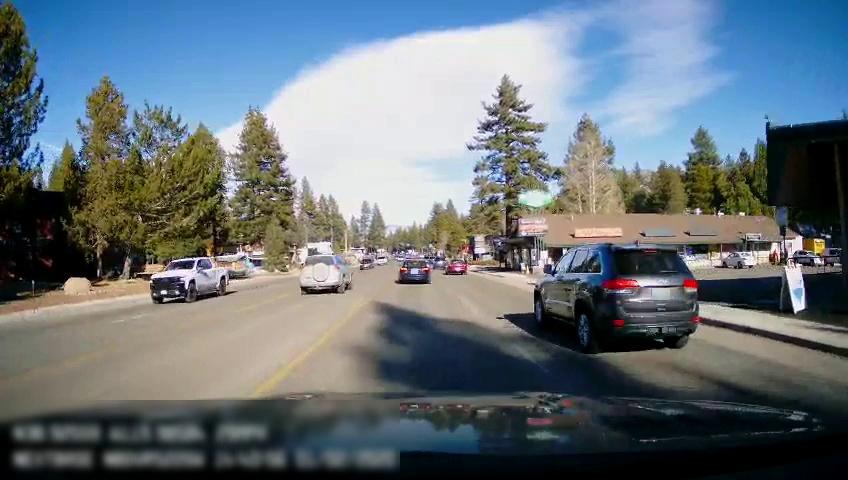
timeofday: Day
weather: Sunny
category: Drivable Space
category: Vehicles | Car
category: Vehicles | Car
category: Vehicles | SUV
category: Vehicles | Car
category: Vehicles | SUV
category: Vehicles | Truck
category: Vehicles | SUV
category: Vehicles | SUV
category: Vehicles | Car
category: Vehicles | SUV
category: Lanes | Opposite Lane
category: Lanes | Current Lane
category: Lanes | Current Lane